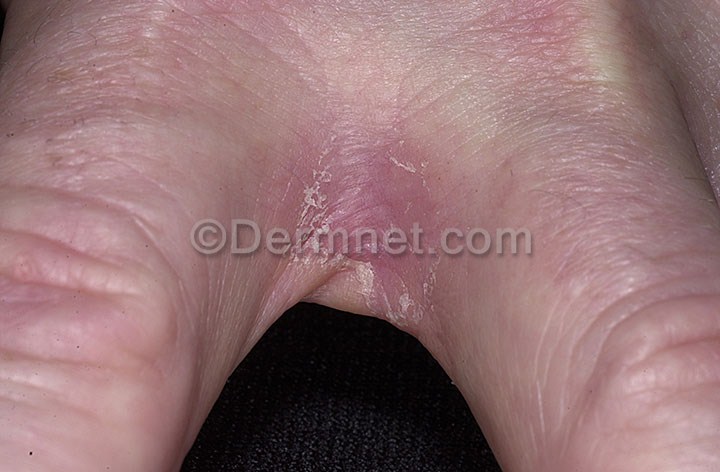
Disease: Tinea Ringworm Candidiasis and other Fungal Infections